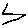
Label: zigzag